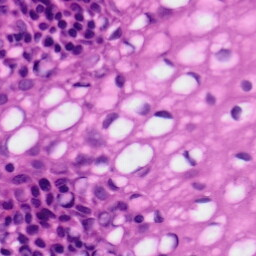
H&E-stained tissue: Tonsil